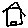
Label: house